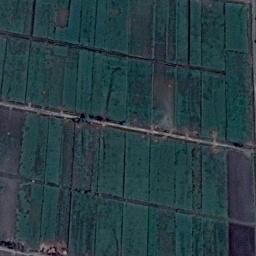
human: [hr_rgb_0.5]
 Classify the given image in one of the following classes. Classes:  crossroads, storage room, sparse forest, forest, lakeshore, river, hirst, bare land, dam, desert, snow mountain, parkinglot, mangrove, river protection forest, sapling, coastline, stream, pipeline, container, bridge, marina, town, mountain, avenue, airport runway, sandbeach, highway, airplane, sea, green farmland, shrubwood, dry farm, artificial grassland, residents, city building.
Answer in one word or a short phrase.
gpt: green farmland